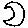
Label: moon